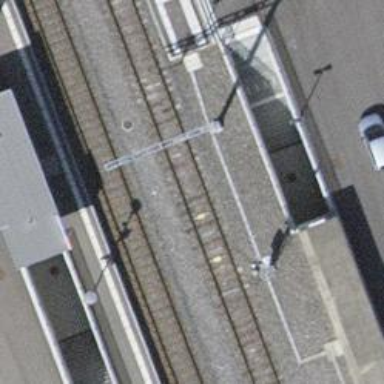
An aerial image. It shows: Single track abandoned railway siding.